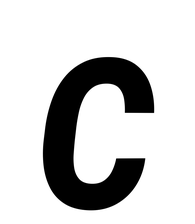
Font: Roboto-Italic_Condensed_Medium_Italic